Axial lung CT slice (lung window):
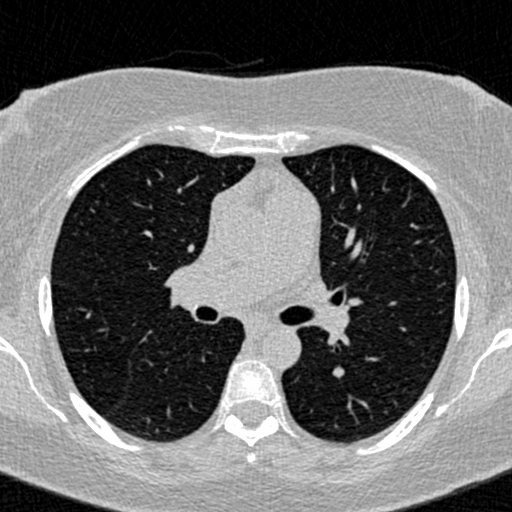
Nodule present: no